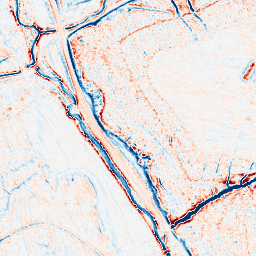
Category: edge_preserving
Decomposition family: anisotropic_diffusion
Decomposition parameters: iterations: 10
kappa: 50
gamma: 0.2
Upsampling method: cubic_catmull_rom
Upsampling parameters: scale: 4
Upsampling scale: 4